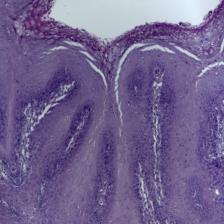
Diagnosis: OSCC